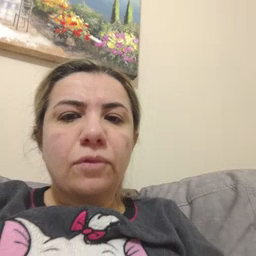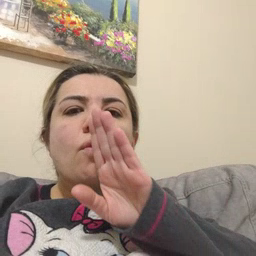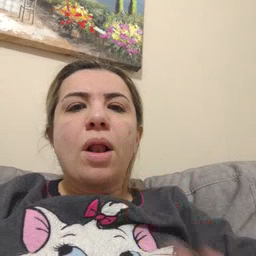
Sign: quiet